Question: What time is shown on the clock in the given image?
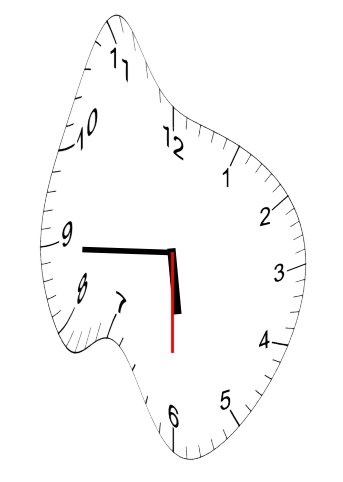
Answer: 05:44:30